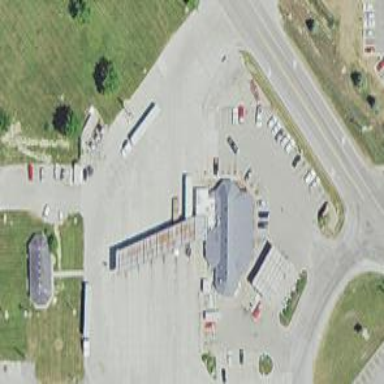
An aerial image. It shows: Convenience shop.